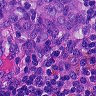
Metastatic tissue present: yes